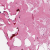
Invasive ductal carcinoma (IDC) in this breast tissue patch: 0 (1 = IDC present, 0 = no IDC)